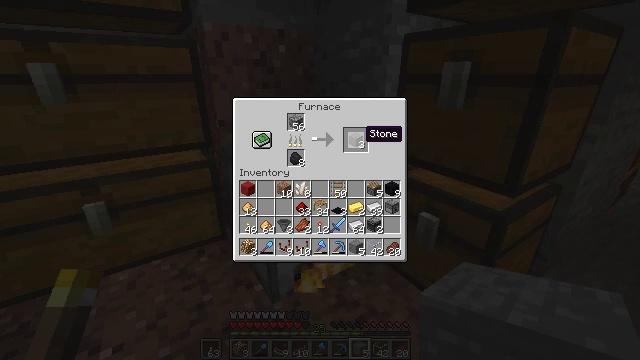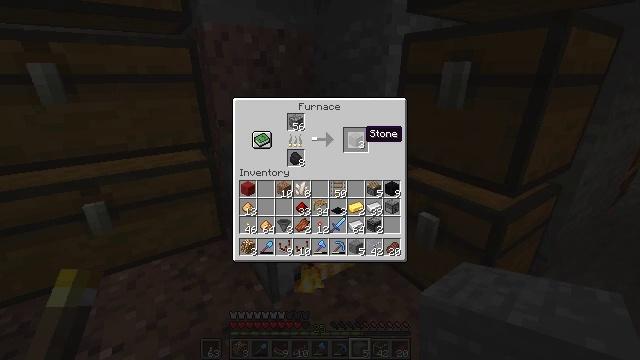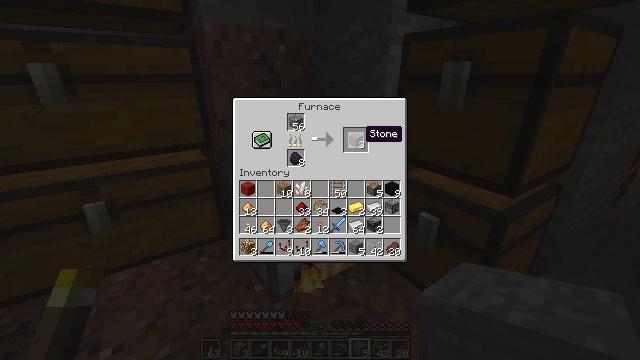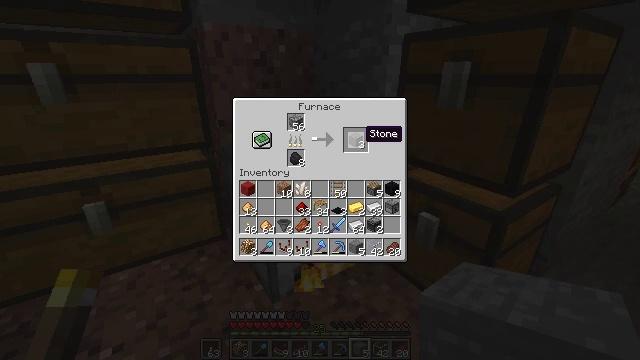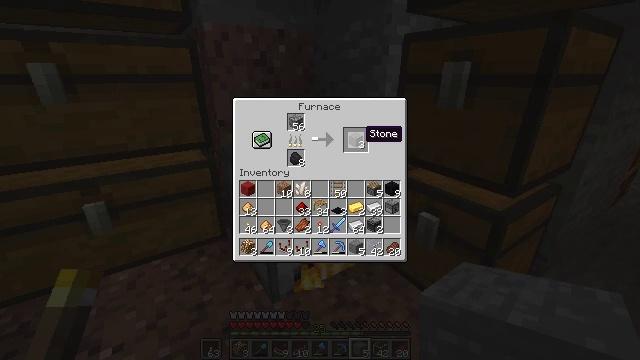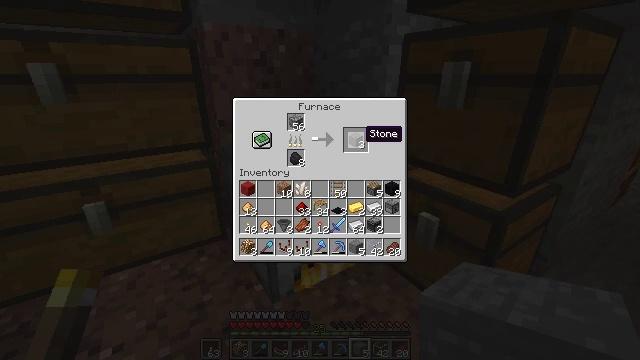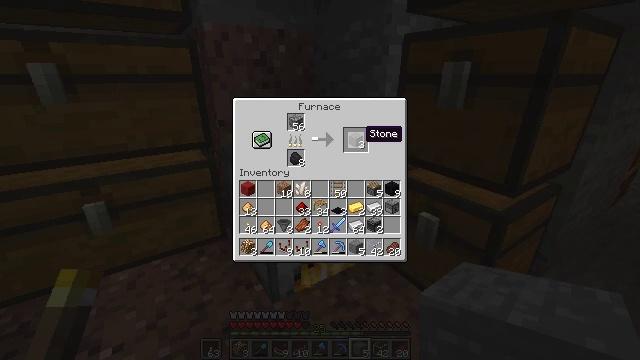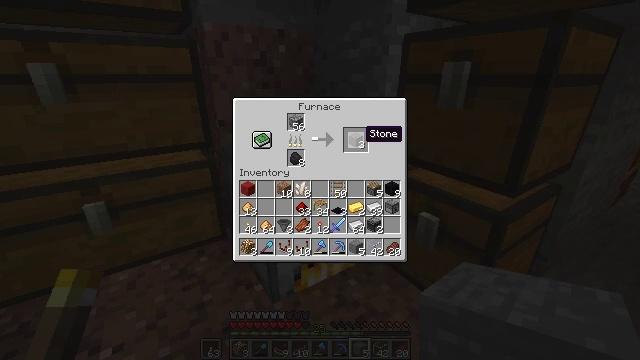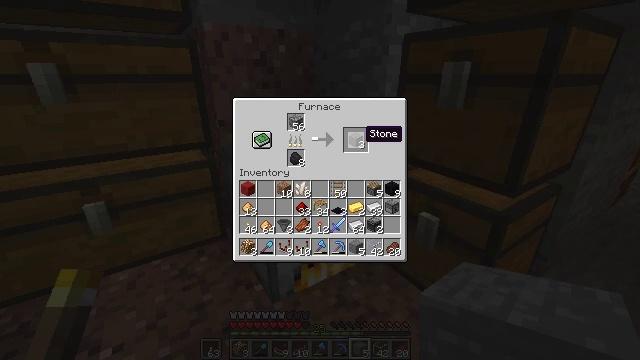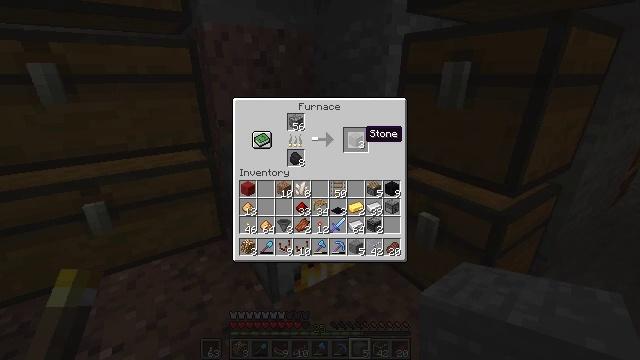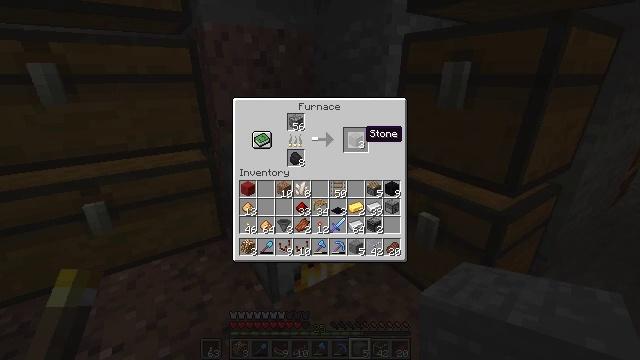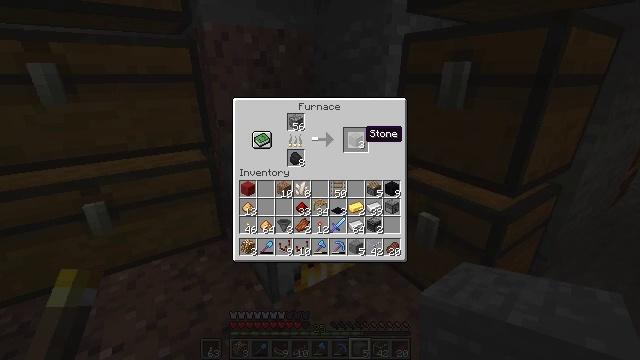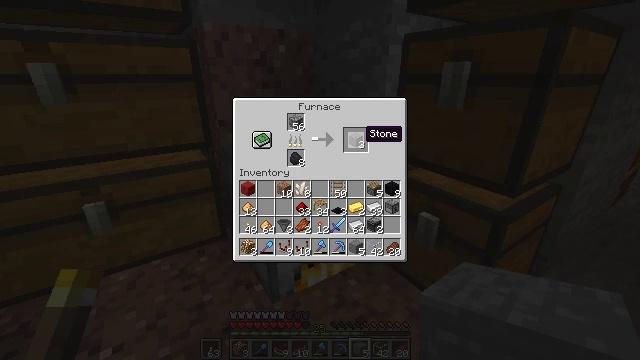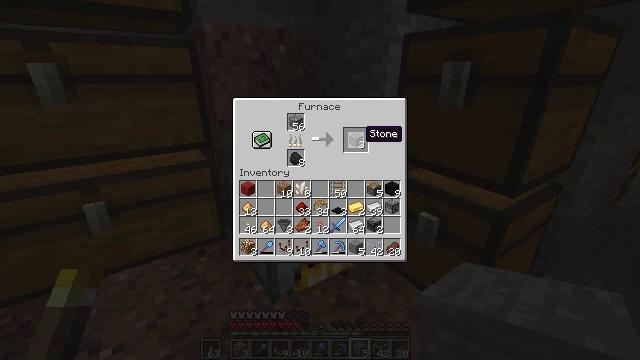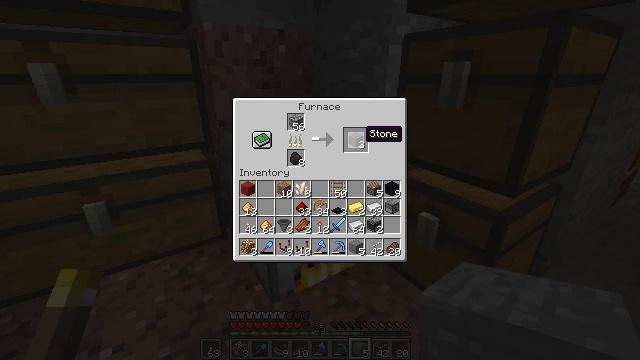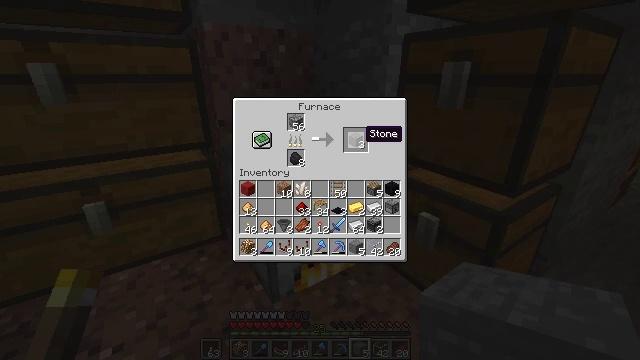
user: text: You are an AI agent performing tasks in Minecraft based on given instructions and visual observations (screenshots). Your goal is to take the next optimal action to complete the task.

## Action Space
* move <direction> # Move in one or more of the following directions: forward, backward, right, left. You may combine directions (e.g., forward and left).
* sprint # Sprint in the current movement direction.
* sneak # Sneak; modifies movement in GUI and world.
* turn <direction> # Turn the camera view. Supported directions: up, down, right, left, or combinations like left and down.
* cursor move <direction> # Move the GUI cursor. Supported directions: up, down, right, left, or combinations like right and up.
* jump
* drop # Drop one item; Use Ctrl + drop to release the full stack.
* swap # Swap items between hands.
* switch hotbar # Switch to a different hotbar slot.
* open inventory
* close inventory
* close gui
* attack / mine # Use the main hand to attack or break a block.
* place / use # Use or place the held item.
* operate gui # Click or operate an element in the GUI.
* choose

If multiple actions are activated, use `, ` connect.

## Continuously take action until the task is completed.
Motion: motion action
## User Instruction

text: Cook cobblestone in a furnace to craft stone.
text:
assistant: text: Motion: no_op
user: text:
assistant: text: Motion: no_op
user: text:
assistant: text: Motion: no_op
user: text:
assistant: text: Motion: no_op
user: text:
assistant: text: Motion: no_op
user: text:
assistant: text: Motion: no_op
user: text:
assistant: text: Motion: no_op
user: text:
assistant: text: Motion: no_op
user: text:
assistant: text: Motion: no_op
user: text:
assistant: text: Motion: no_op
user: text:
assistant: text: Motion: no_op
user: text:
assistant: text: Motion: sneak
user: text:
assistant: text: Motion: sneak
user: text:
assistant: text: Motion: sneak
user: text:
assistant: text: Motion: sneak
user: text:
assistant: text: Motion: sneak
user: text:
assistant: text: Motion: sneak
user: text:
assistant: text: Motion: sneak
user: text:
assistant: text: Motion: sneak
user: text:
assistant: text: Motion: sneak
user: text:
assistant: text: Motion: sneak, operate gui
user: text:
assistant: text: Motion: sneak, operate gui
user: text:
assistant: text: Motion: sneak, operate gui
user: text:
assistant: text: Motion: sneak
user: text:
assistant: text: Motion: sneak
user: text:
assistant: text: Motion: sneak